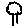
Label: tree